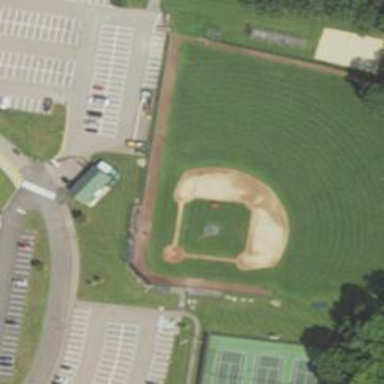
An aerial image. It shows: Baseball pitch for leisure and sports activities.